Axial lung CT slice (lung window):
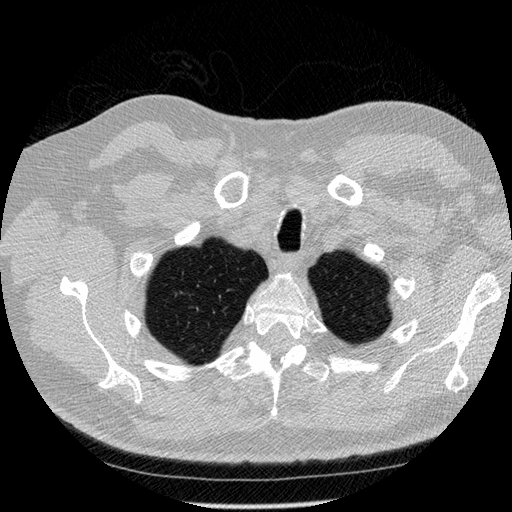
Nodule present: no